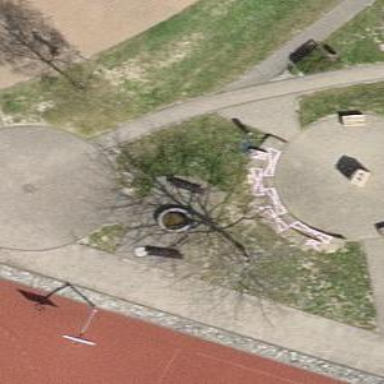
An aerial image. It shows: Brown bench.